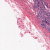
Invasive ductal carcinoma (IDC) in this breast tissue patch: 0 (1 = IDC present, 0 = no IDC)